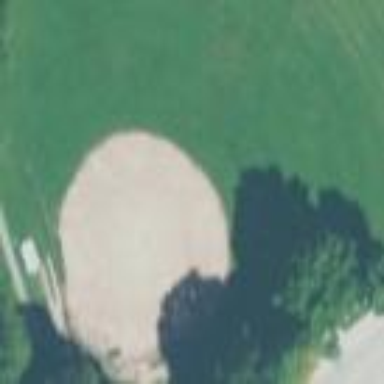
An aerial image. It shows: Baseball pitch for leisure and sports activities.